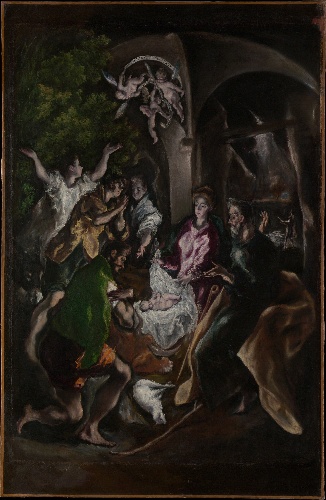
Title: The Adoration of the Shepherds
Artist: El Greco (Domenikos Theotokopoulos)
Artist bio: Greek, Iráklion (Candia) 1541–1614 Toledo
Date: ca. 1605–10
Object type: Painting
Classification: Paintings
Medium: Oil on canvas
Dimensions: 56 7/8 x 39 7/8 in. (144.5 x 101.3 cm); with added strips 64 1/2 x 42 in. (163.8 x 106.7 cm)
Department: European Paintings
Credit line: Rogers Fund, 1905
Accession year: 1905
Repository: Metropolitan Museum of Art, New York, NY
Tags: Jesus|Cows|Lambs|Adoration of the Shepherds|Virgin Mary